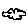
Label: cloud